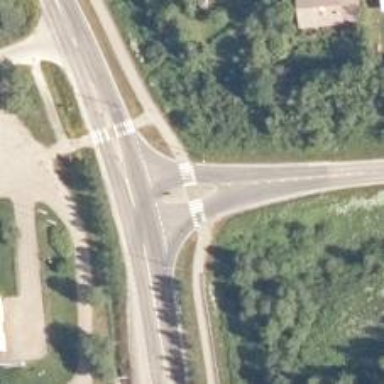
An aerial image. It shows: Island crossing on the road.